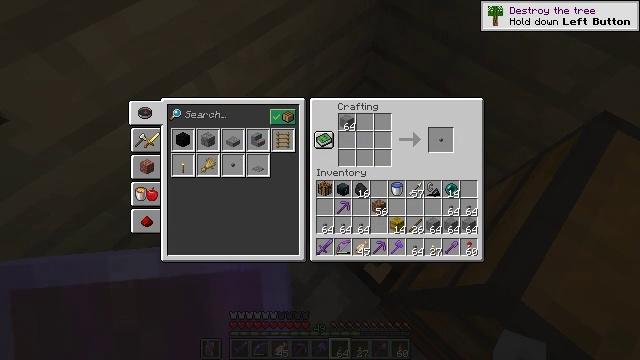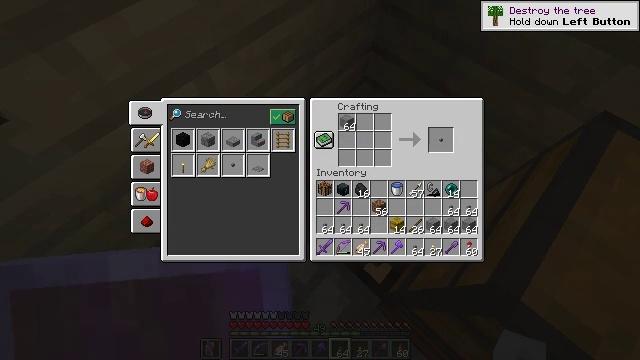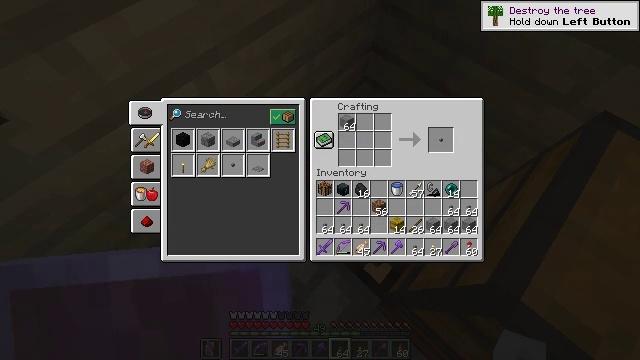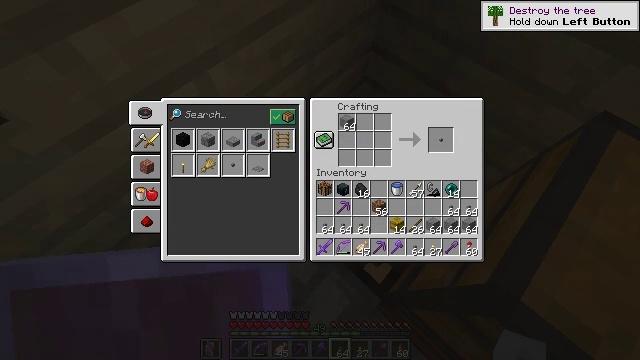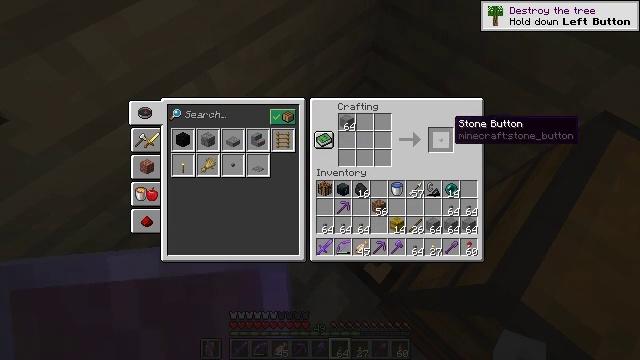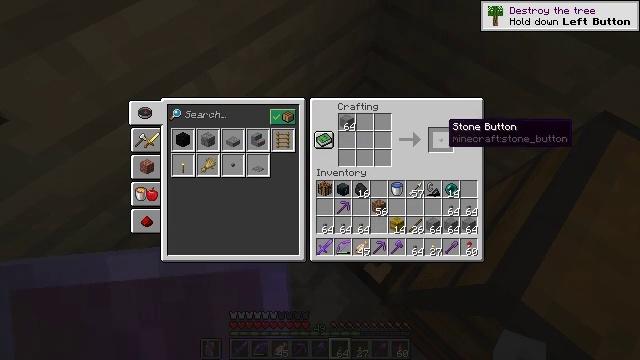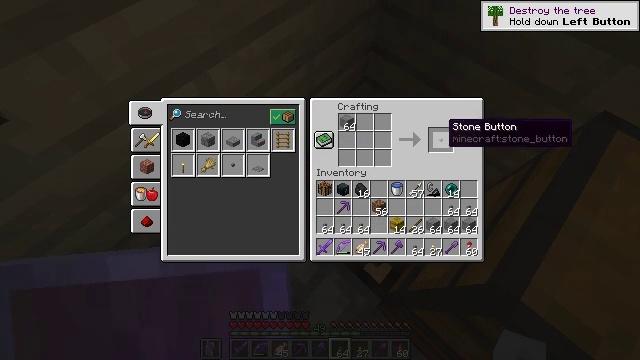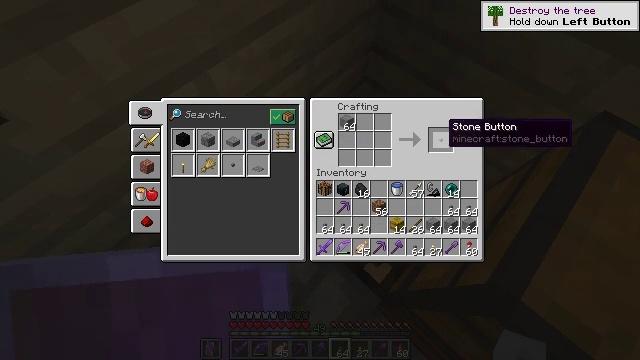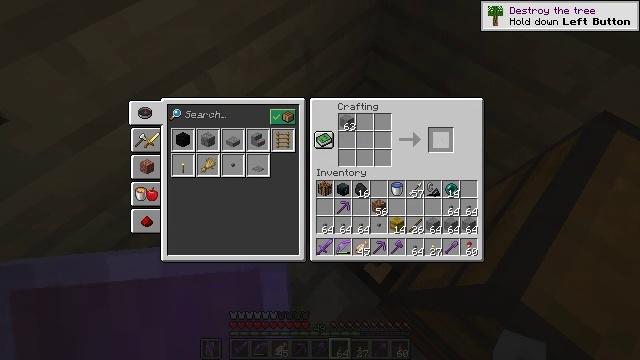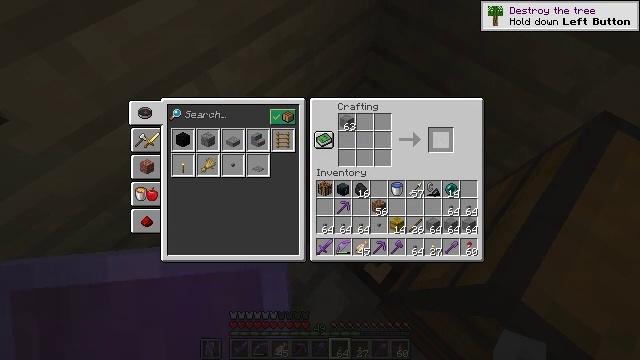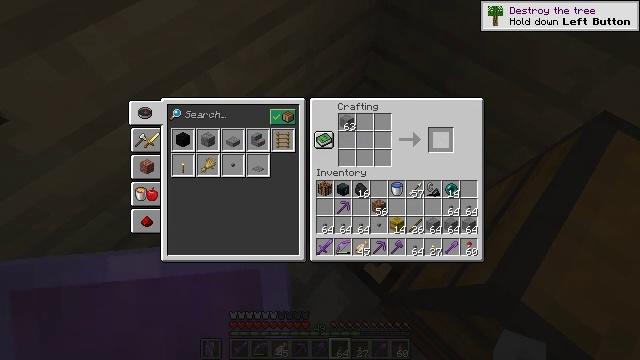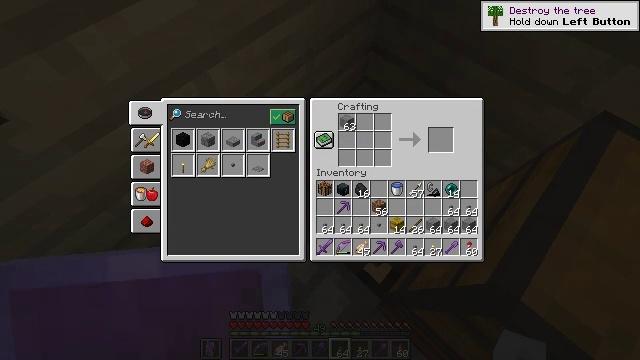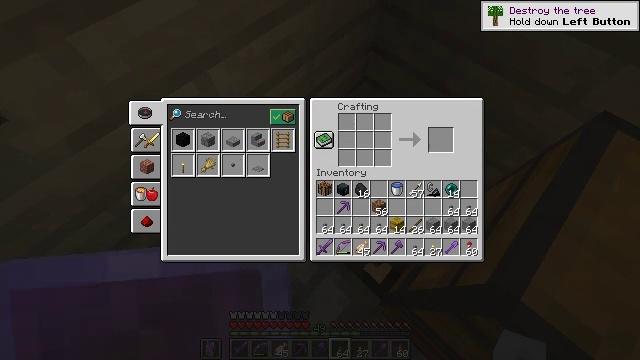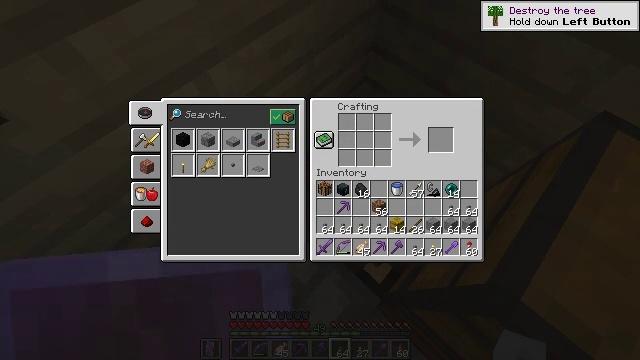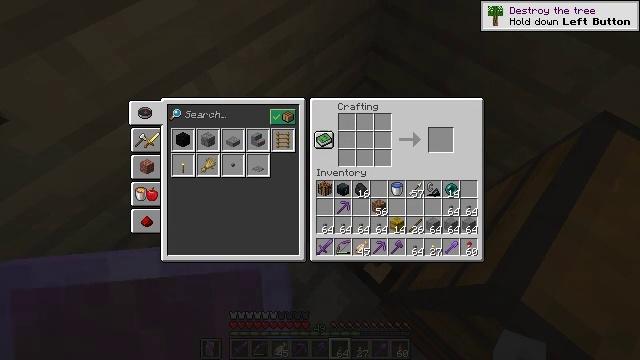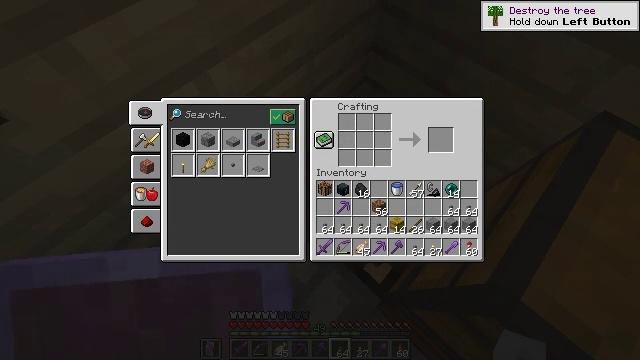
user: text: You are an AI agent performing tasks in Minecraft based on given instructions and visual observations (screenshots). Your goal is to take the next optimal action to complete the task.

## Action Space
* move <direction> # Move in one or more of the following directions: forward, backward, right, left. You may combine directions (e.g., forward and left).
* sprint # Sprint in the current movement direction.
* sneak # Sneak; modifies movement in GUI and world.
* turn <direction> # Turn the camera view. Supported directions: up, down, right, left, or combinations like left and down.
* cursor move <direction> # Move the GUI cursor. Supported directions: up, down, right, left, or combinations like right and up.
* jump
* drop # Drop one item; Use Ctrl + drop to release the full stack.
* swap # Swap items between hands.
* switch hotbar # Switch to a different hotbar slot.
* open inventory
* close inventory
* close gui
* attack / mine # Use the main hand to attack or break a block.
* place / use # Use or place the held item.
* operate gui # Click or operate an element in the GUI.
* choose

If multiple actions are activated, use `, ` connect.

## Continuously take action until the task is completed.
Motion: motion action
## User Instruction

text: Use stone to craft a stone button.
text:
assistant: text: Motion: sneak
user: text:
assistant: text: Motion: sneak
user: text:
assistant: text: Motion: sneak
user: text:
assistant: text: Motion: sneak
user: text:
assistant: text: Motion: sneak
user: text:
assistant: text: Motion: sneak
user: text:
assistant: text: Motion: sneak
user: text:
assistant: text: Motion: sneak, operate gui
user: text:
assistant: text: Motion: sneak, operate gui
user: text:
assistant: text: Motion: sneak, operate gui
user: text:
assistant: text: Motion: sneak, cursor move left and down
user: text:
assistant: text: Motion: sneak, cursor move left and down
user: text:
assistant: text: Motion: sneak, cursor move left and down
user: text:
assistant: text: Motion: sneak, cursor move left and down
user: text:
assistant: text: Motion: sneak
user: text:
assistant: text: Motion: sneak
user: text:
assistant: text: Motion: sneak, cursor move up
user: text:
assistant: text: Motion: sneak, cursor move up
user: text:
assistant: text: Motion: sneak, cursor move up
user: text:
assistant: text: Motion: sneak, cursor move up
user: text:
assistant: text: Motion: sneak
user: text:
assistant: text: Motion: sneak
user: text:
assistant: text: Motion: sneak, operate gui
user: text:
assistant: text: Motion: sneak, operate gui
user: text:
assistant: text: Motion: sneak, operate gui
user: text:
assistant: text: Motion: sneak
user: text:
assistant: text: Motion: sneak
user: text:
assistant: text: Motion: sneak, cursor move right and up
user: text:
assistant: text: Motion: sneak, cursor move right and up
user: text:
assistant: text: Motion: sneak, cursor move right